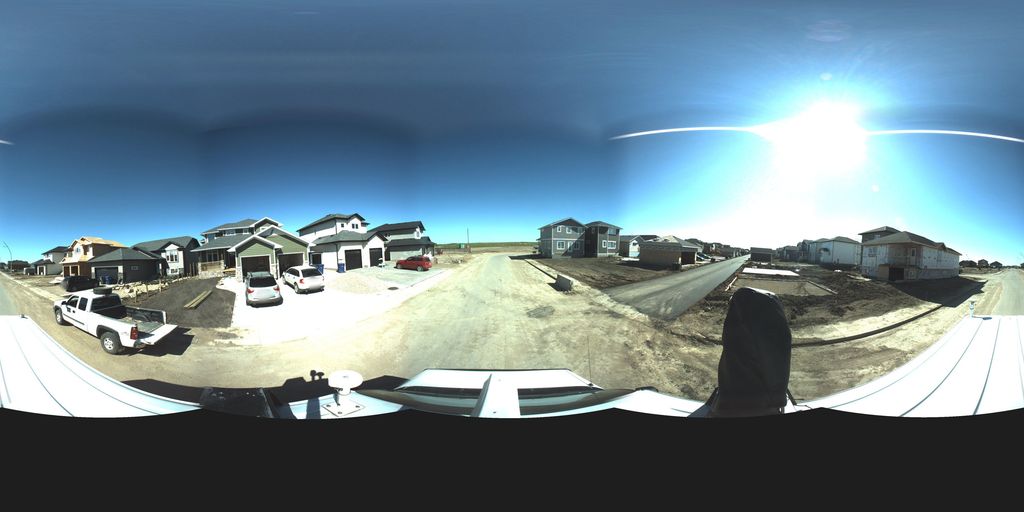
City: saskatoon